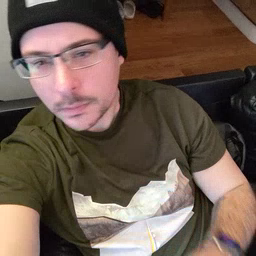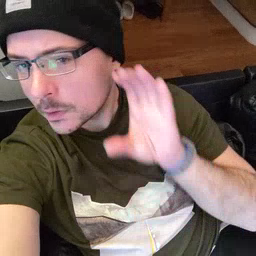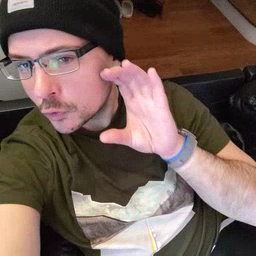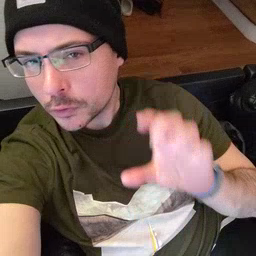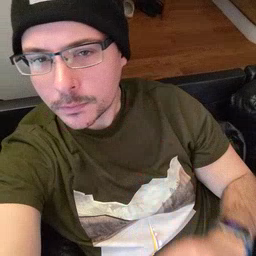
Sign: hear